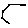
Label: hexagon